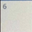
Piece: xx